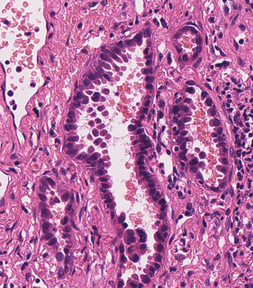
Tumor epithelial tissue: yes
Tumor-associated stroma tissue: yes
Normal tissue: no